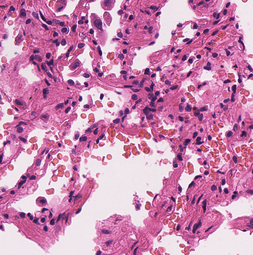
Tumor epithelial tissue: no
Tumor-associated stroma tissue: no
Normal tissue: yes